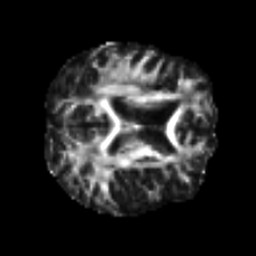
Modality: FA
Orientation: axial
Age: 49
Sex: female
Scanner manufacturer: siemens
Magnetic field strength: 3 T
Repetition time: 4.987 s
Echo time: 0.0792 s